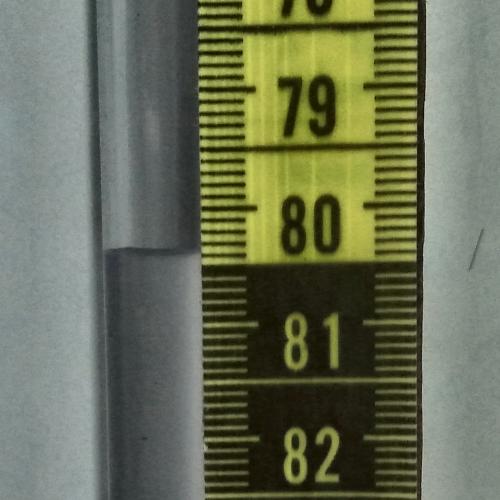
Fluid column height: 80.4 cm